Interaction volume radius: 5 \u00c5
Interaction volume height: 10 \u00c5
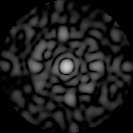
Disorder parameter: 0.8543